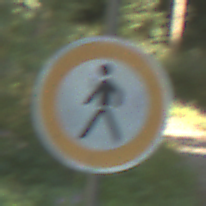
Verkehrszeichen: VerbotFussgaenger
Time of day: MorningAfternoon
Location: Outdoor (Nature)
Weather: Clear
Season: NotSpecified
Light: Natural